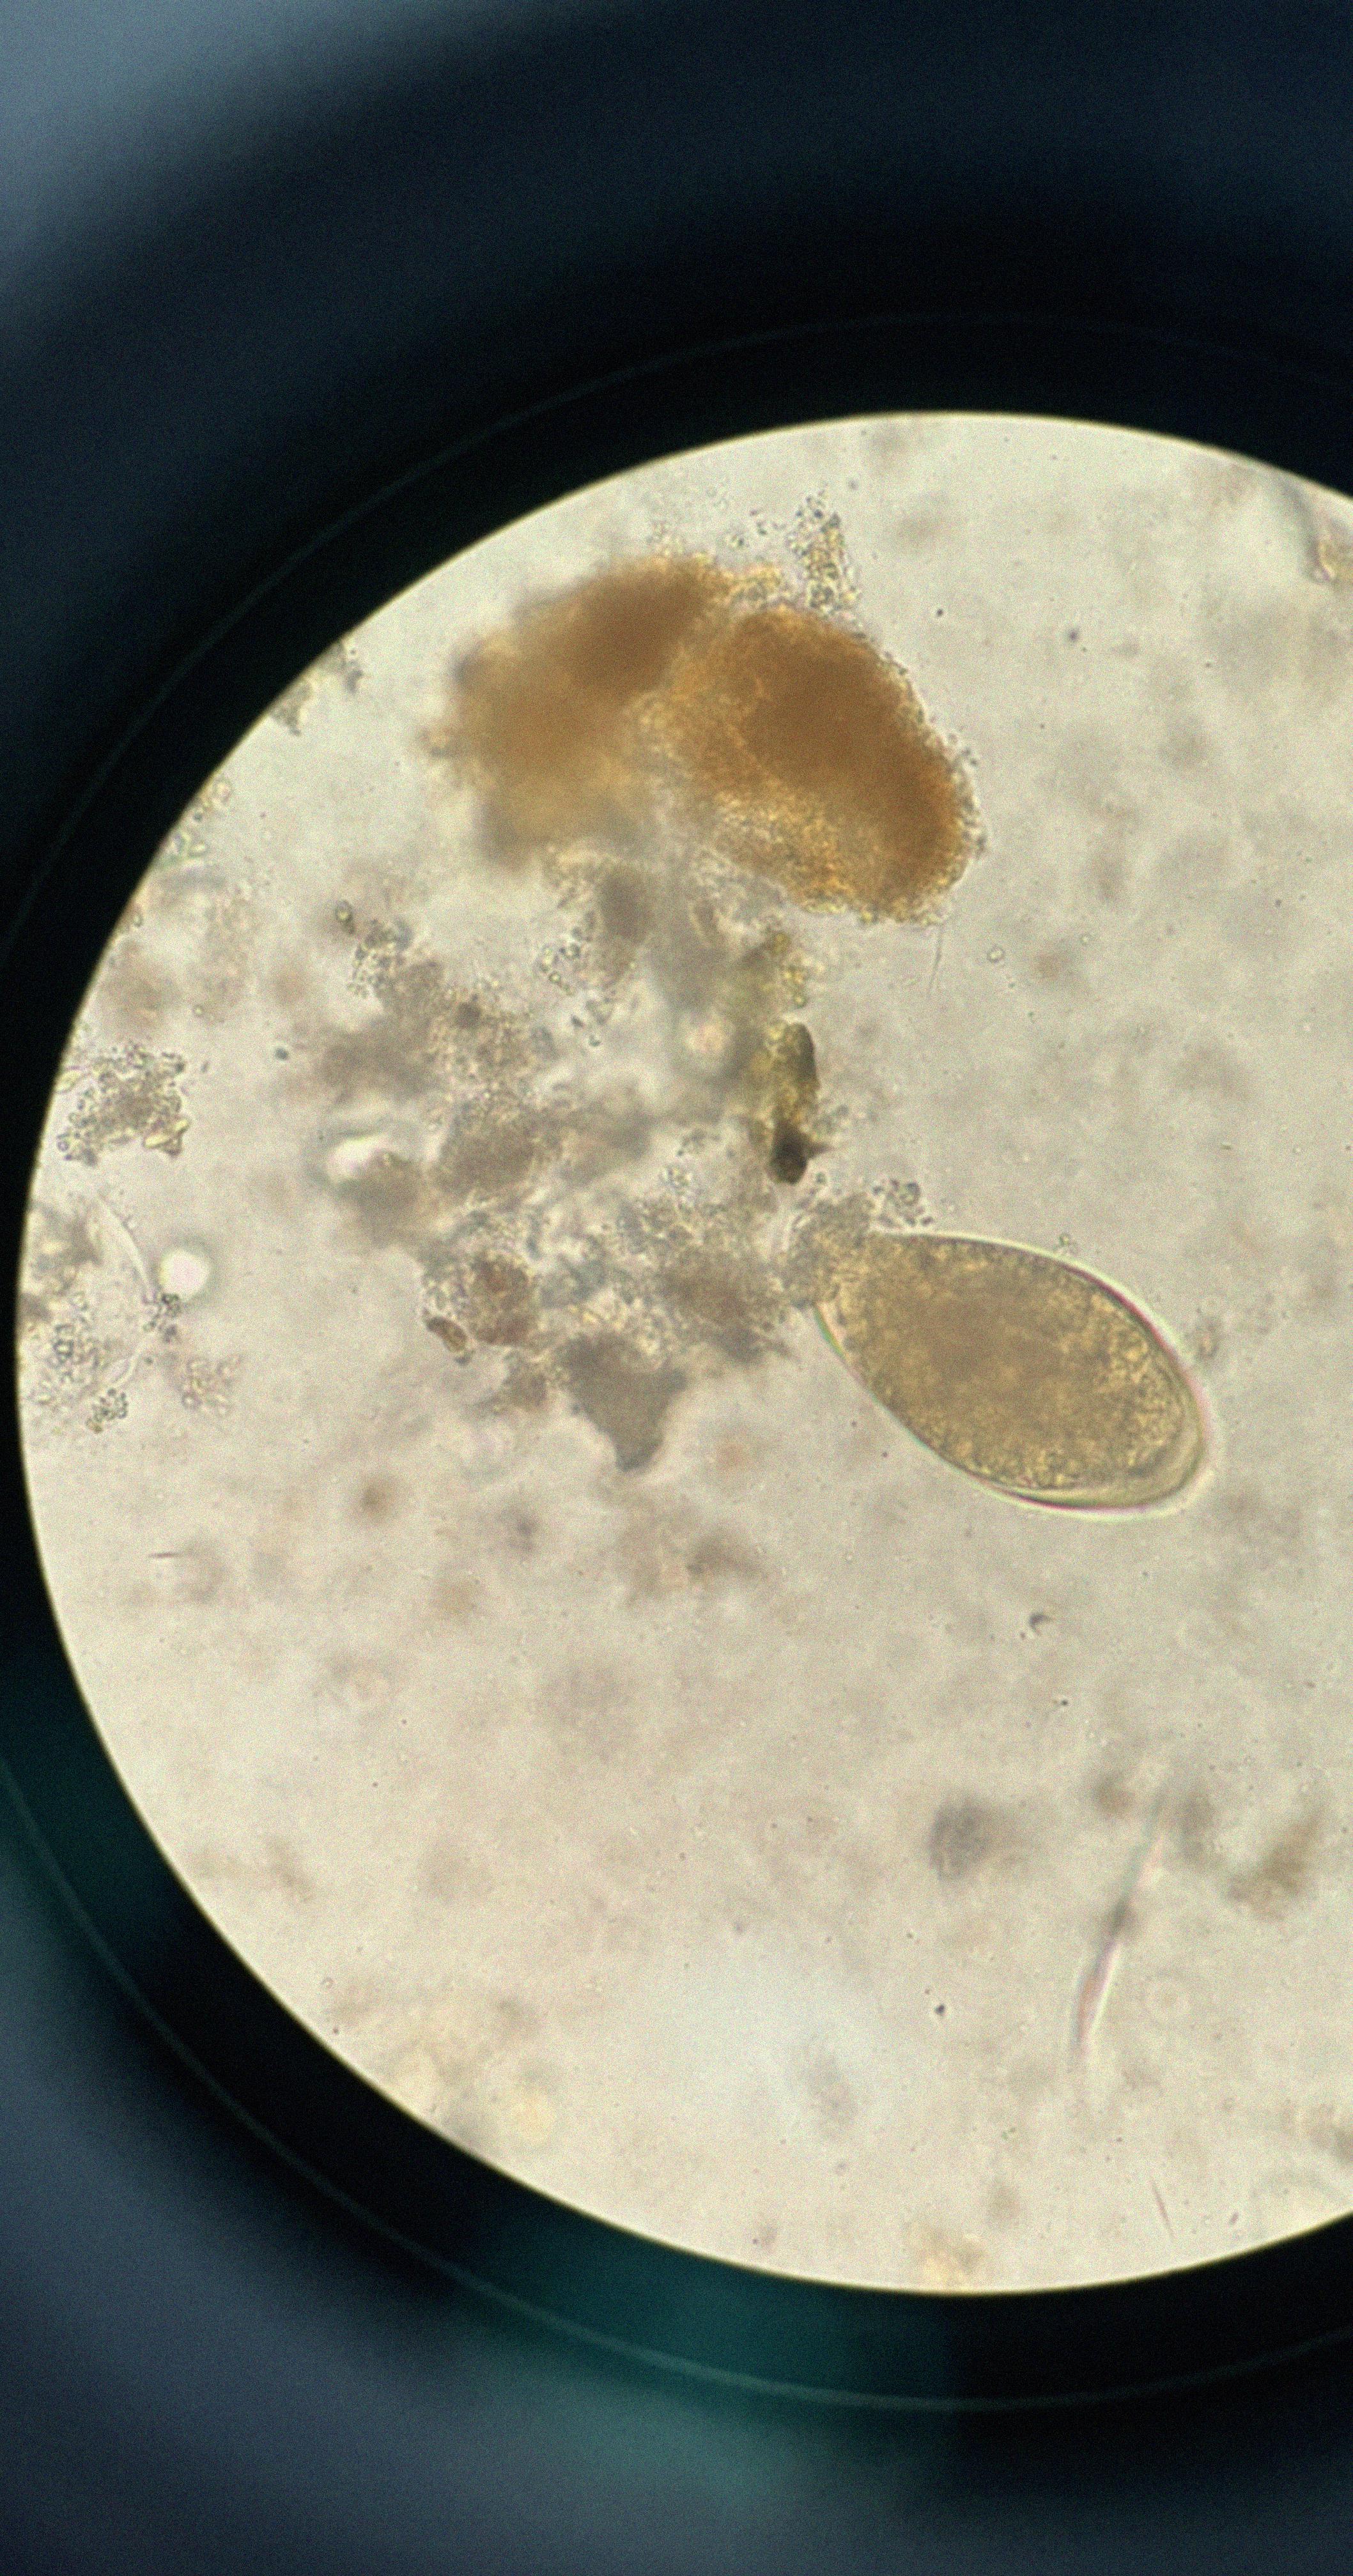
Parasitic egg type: Fasciolopsis buski